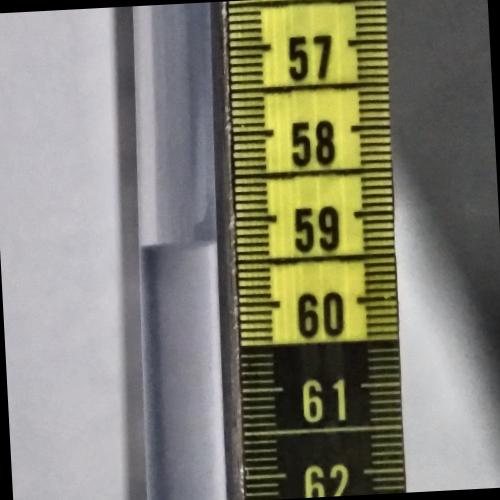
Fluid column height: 59.2 cm